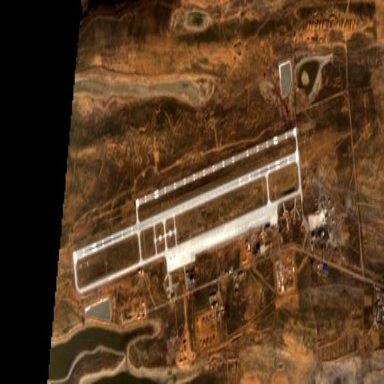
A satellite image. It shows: Military airfield located within aerodrome.